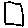
Label: square